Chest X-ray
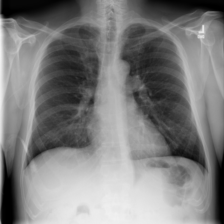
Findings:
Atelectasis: negative
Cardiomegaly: negative
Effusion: negative
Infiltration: negative
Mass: negative
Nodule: negative
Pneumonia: negative
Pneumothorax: negative
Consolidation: negative
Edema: negative
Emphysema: negative
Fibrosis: negative
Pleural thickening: negative
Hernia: negative